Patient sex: M
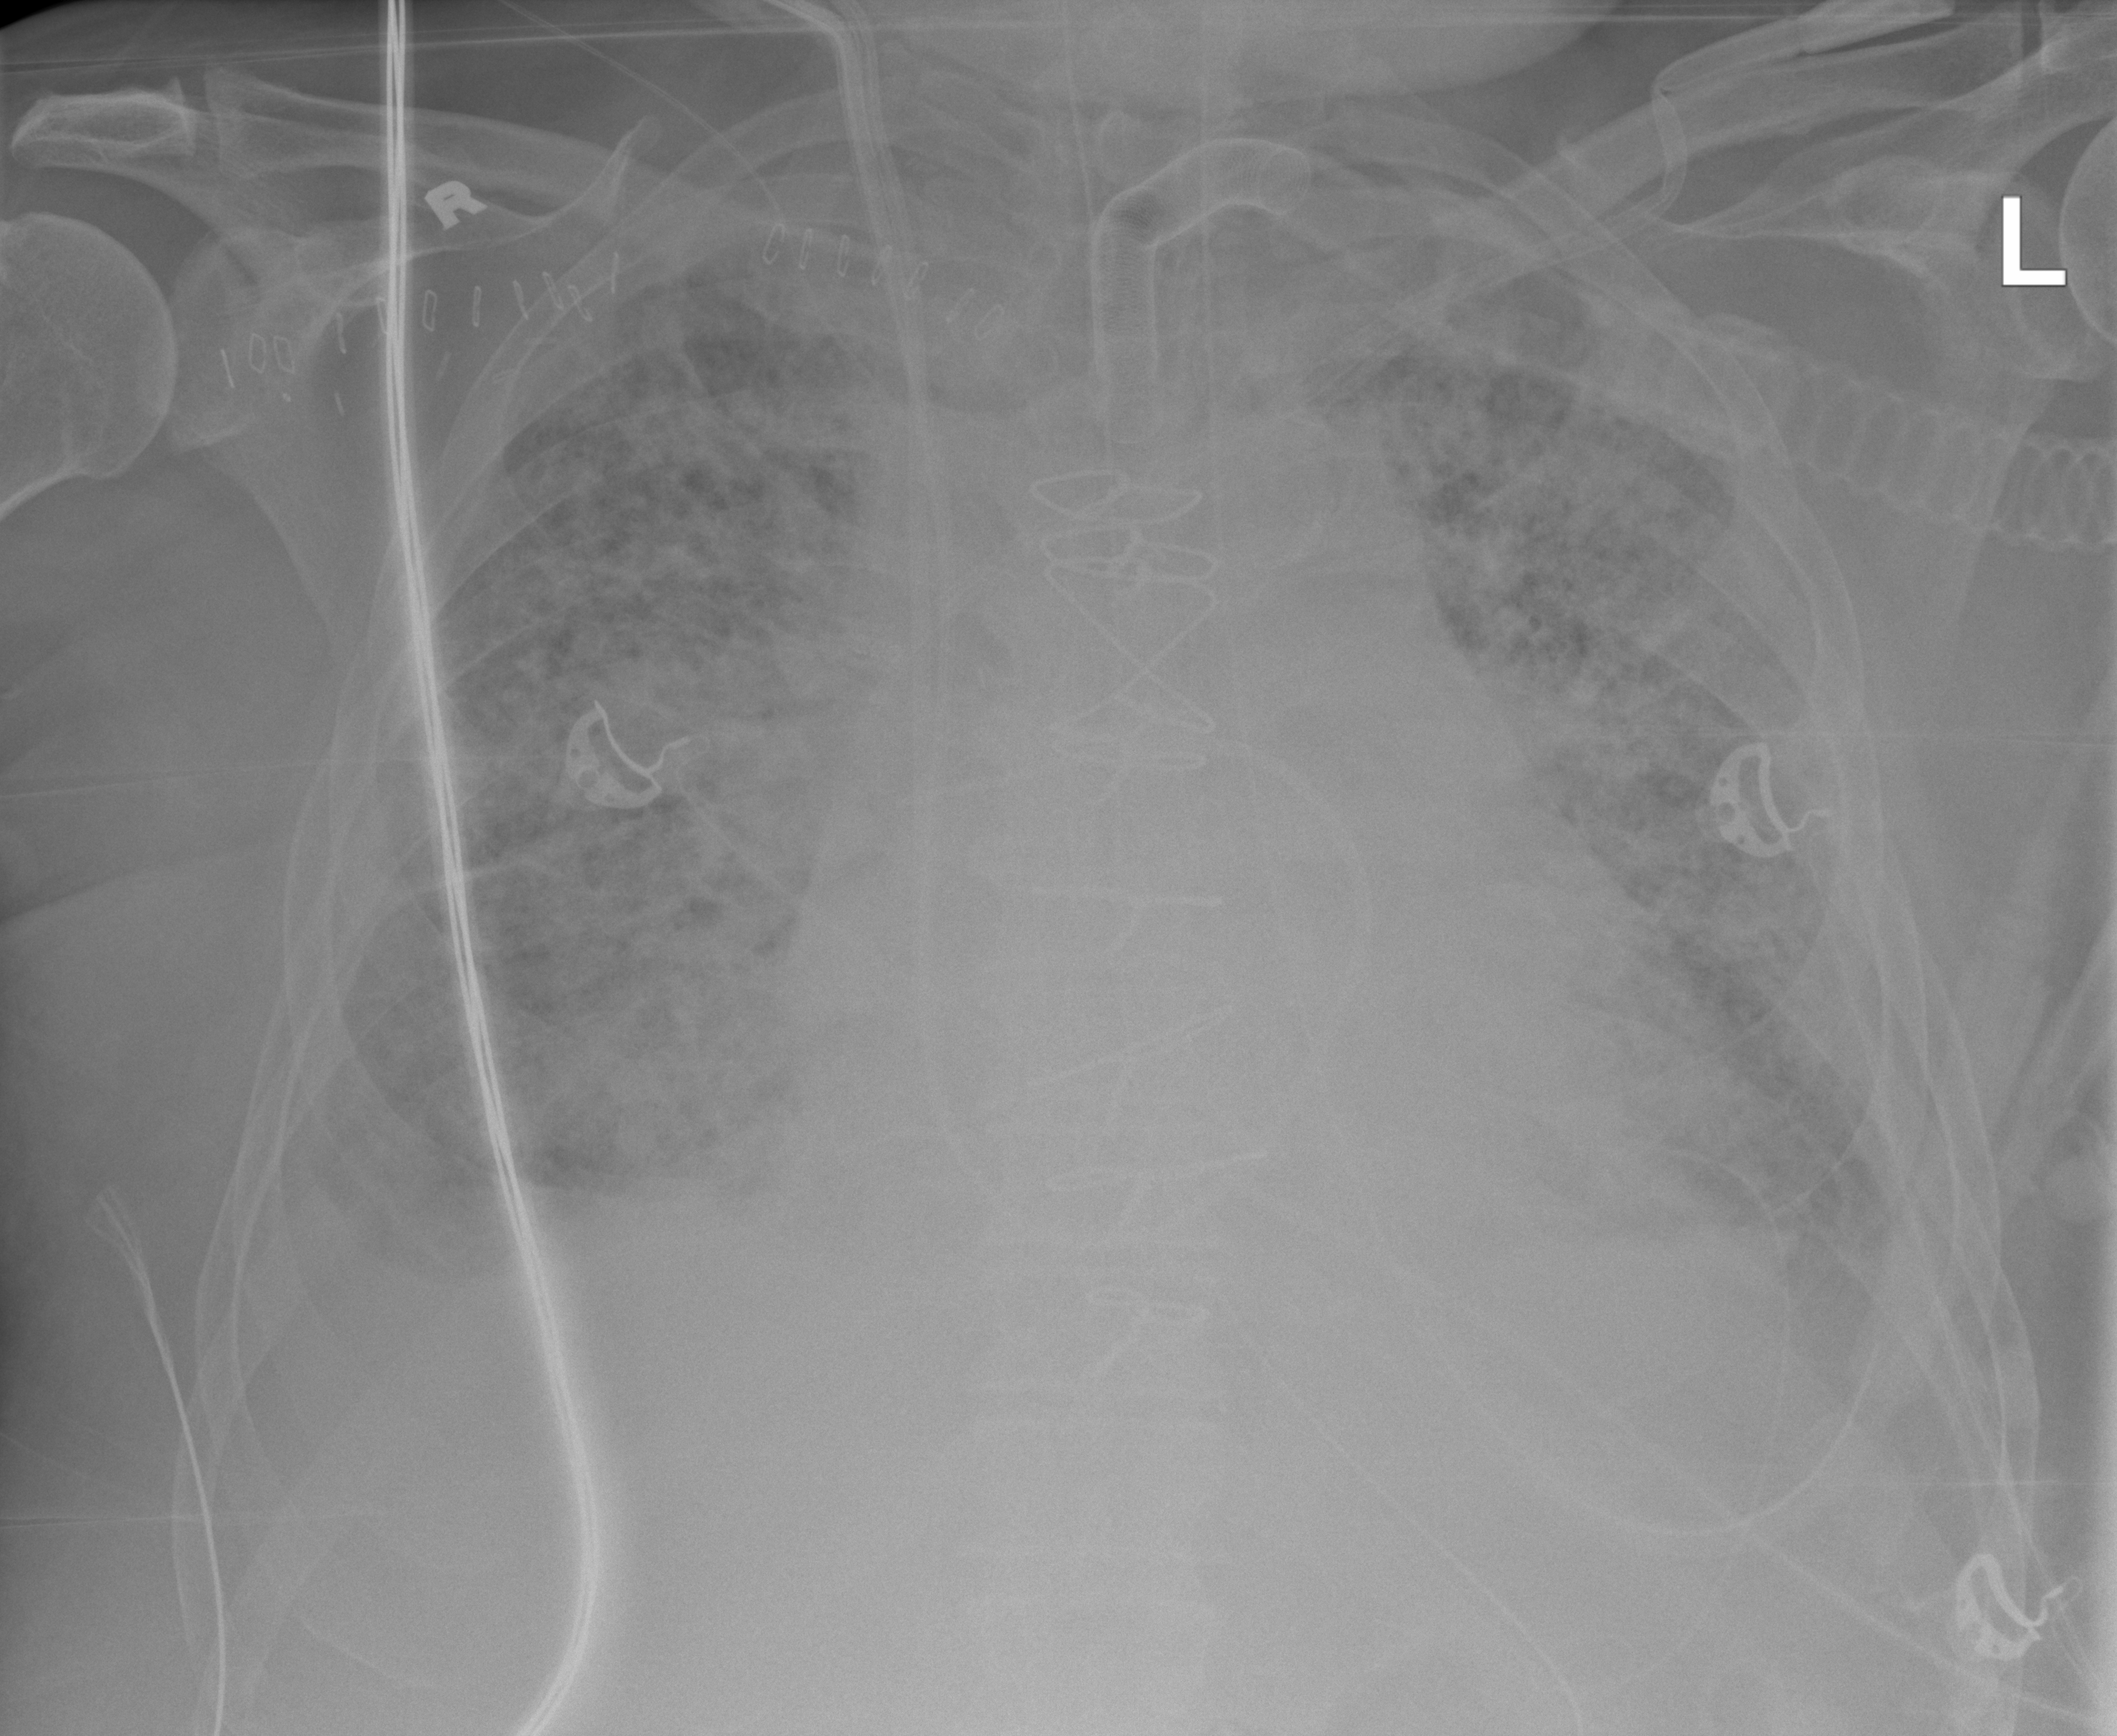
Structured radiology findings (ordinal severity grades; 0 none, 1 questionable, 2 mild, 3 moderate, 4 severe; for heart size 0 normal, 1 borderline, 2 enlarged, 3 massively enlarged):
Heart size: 2
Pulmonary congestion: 3
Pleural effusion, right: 2
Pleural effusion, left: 2
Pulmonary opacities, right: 3
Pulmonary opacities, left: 3
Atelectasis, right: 2
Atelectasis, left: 2